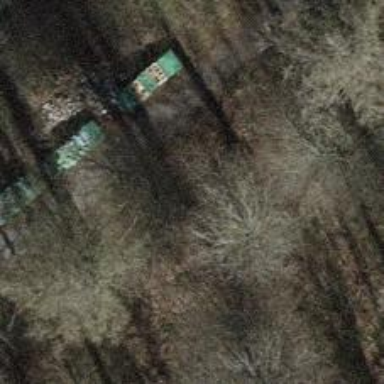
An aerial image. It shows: Bench for seating.